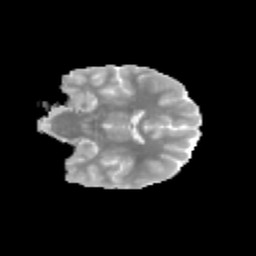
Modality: MD
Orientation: coronal
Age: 12
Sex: female
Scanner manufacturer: siemens
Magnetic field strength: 3 T
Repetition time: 3.8 s
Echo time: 0.07 s